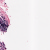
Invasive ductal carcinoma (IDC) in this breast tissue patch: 0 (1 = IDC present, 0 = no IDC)